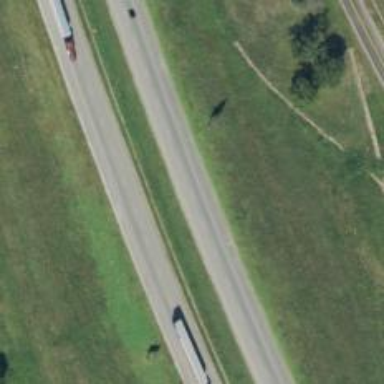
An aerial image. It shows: Asphalt motorway.